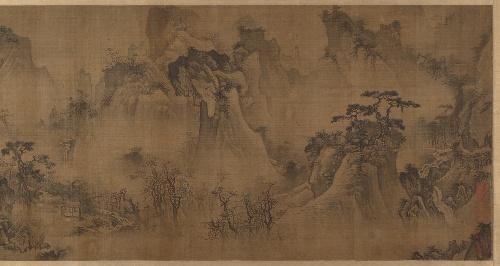
Title: 明  佚名  舊傳李唐  四時山水圖  卷|The Four Seasons
Artist: Li Tang|Unidentified artist
Artist bio: Chinese, ca. 1070s–ca. 1150s|
Date: 15th century
Object type: Handscroll
Classification: Paintings
Medium: Handscroll; ink and color on silk
Culture: China
Period: Ming dynasty (1368–1644)
Dimensions: Image: 13 13/16 in. x 18 ft. 8 3/8 in. (35.1 x 569.9 cm)
Overall with mounting: 16 5/16 in. x 35 ft. 1/4 in. (41.4 x 1067.4 cm)
Department: Asian Art
Credit line: Bequest of John M. Crawford Jr., 1988
Accession year: 1989
Repository: Metropolitan Museum of Art, New York, NY
Tags: Mountains|Landscapes